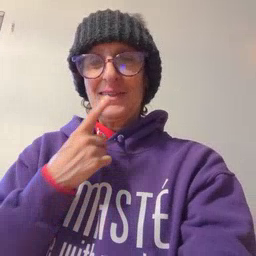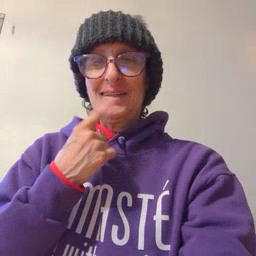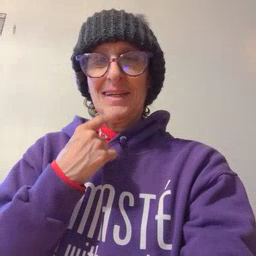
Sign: red